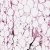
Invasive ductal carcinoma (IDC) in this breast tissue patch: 0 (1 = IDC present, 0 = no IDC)